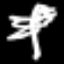
Label: palm tree